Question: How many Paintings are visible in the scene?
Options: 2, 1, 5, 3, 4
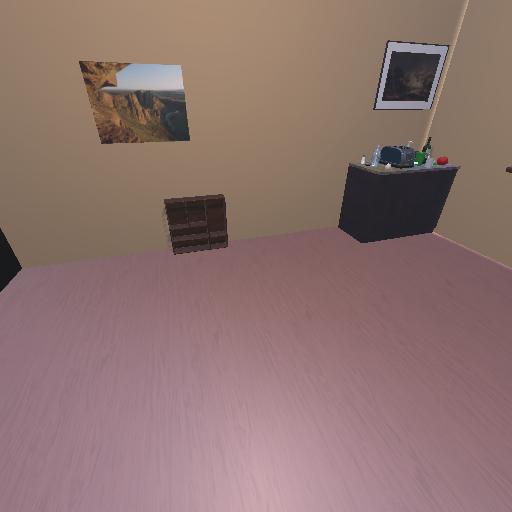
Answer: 2